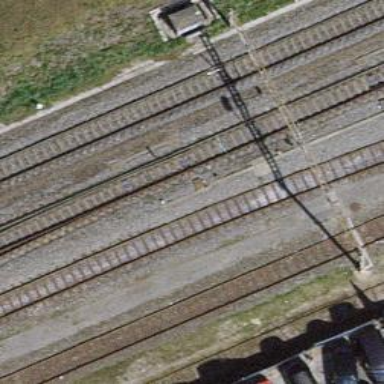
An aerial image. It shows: Railway switch.